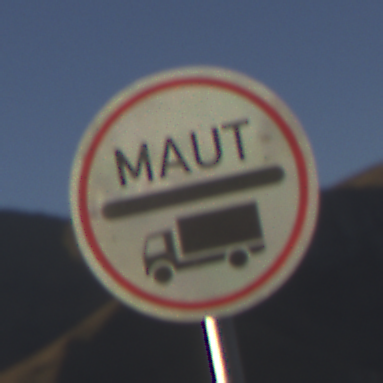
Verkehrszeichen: Mautpflicht
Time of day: SunriseSunset
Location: Outdoor (Nature)
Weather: Clear
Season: NotSpecified
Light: Natural